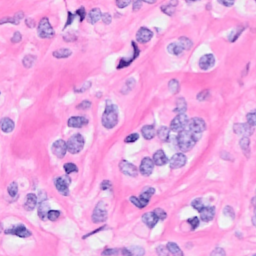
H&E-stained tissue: Breast